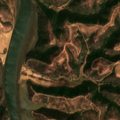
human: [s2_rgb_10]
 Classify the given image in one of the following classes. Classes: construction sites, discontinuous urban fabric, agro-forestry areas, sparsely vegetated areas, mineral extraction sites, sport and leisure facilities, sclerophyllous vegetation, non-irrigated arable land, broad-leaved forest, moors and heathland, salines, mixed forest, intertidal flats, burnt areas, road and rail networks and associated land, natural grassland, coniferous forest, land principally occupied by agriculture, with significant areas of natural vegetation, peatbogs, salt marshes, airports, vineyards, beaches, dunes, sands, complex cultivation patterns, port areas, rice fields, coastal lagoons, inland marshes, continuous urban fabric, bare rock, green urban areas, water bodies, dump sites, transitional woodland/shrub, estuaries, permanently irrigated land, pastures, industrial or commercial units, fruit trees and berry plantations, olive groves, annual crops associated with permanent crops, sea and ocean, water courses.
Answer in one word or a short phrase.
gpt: land principally occupied by agriculture, with significant areas of natural vegetation, broad-leaved forest, transitional woodland/shrub, water courses